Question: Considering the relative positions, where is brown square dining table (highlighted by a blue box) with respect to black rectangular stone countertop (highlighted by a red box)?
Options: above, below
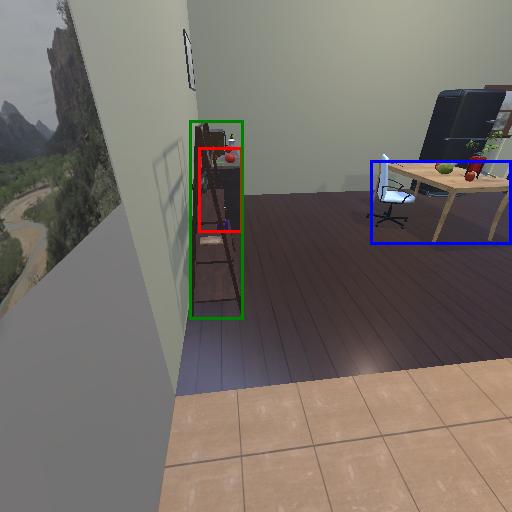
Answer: above